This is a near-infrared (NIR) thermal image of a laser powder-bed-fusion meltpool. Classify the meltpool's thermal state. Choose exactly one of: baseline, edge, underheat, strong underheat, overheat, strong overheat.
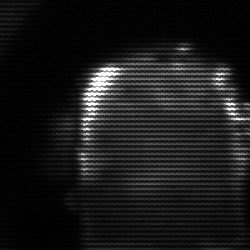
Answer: baseline